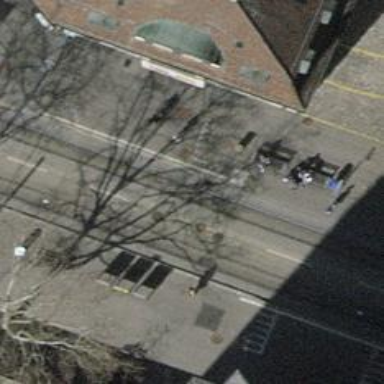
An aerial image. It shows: Bus stop for trolleybuses with designated stop position for public transport.